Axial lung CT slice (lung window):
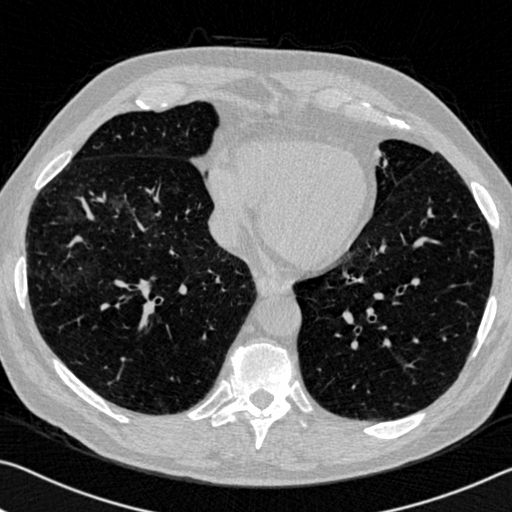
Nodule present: no